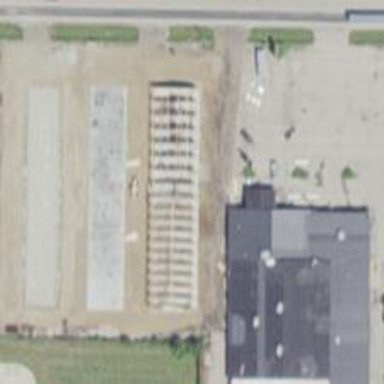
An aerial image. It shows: Storage office.